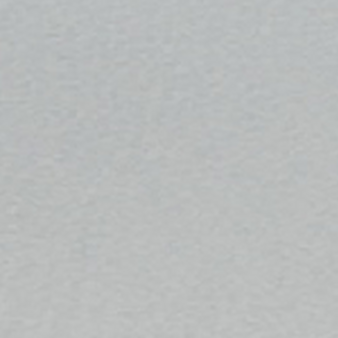
Label: other